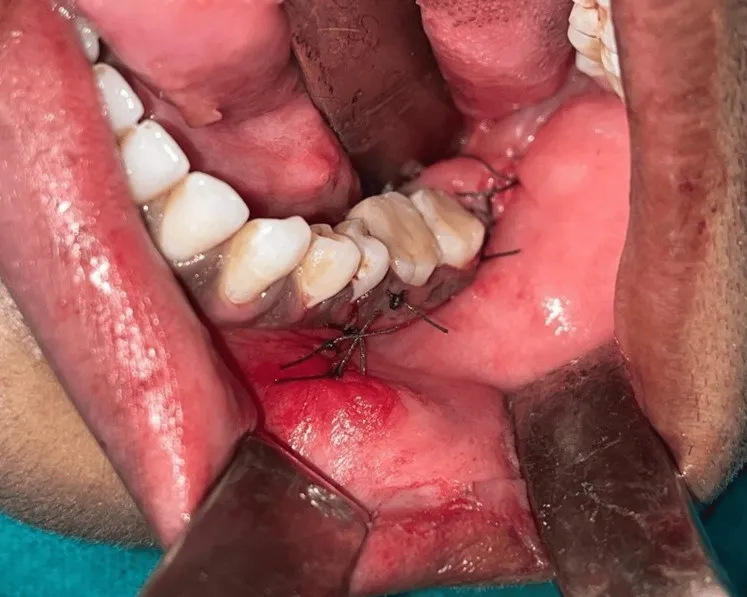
Suturing of the reflected flap.
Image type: pathology (h&e)